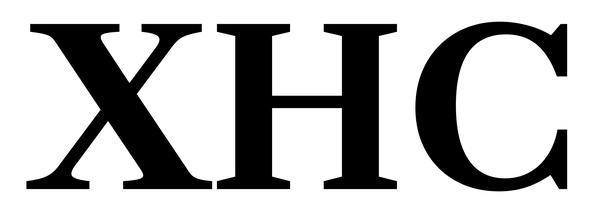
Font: LibreCaslonText_Bold